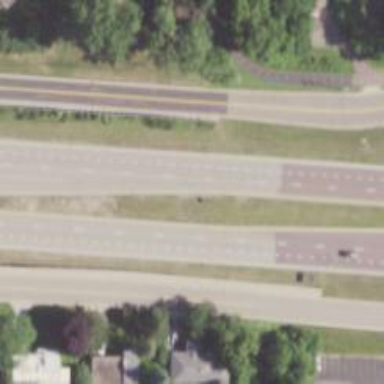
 identified as westbound road with number 55."